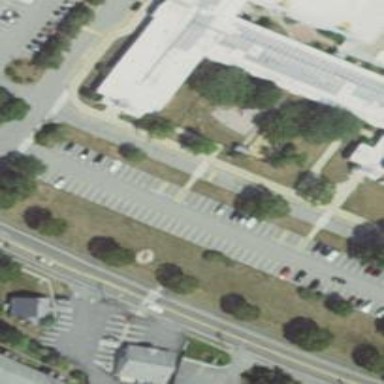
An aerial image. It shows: Parking space is available.